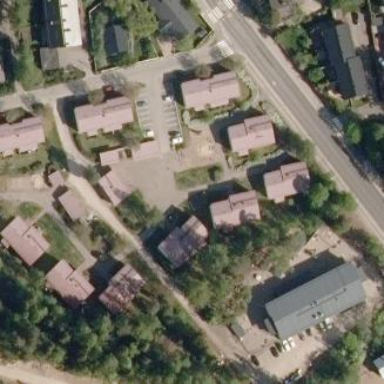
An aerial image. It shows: Civil area with kindergarten.